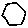
Label: hexagon